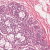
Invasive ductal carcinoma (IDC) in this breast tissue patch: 0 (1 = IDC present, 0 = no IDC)